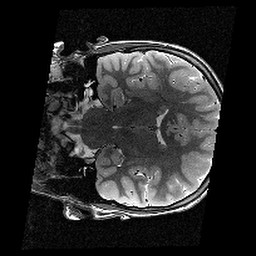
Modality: T2w
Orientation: coronal
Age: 12
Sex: male
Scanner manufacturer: siemens
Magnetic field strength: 3 T
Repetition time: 9.23 s
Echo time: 0.067 s